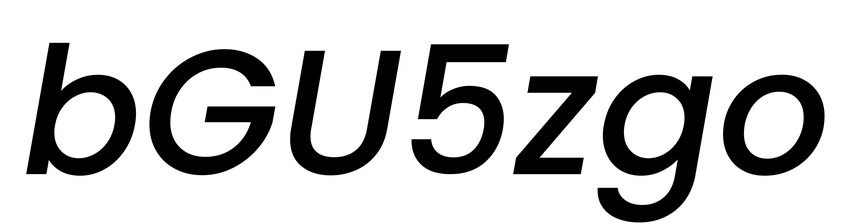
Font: Poppins-MediumItalic